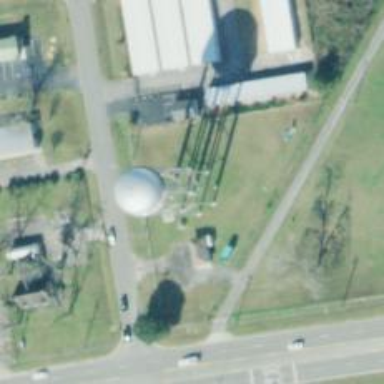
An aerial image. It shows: Water tower that is man-made.